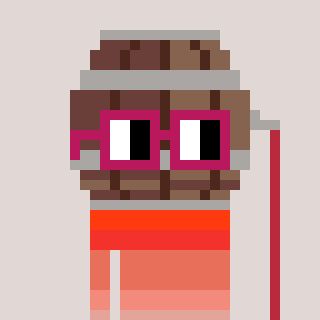
a pixel art character with square dark red glasses, a wine barrel-shaped head and a bege-colored body on a warm background